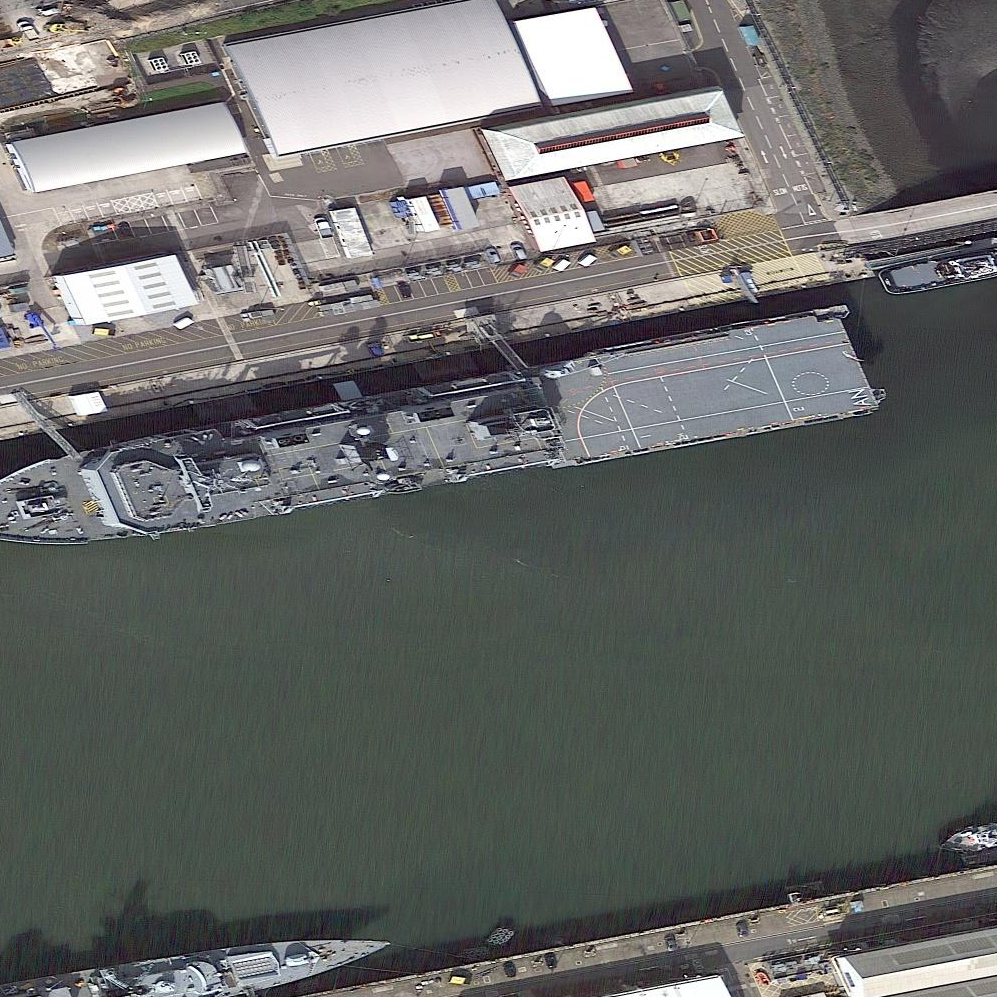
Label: combat